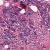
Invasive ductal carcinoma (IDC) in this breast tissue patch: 0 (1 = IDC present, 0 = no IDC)